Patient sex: M
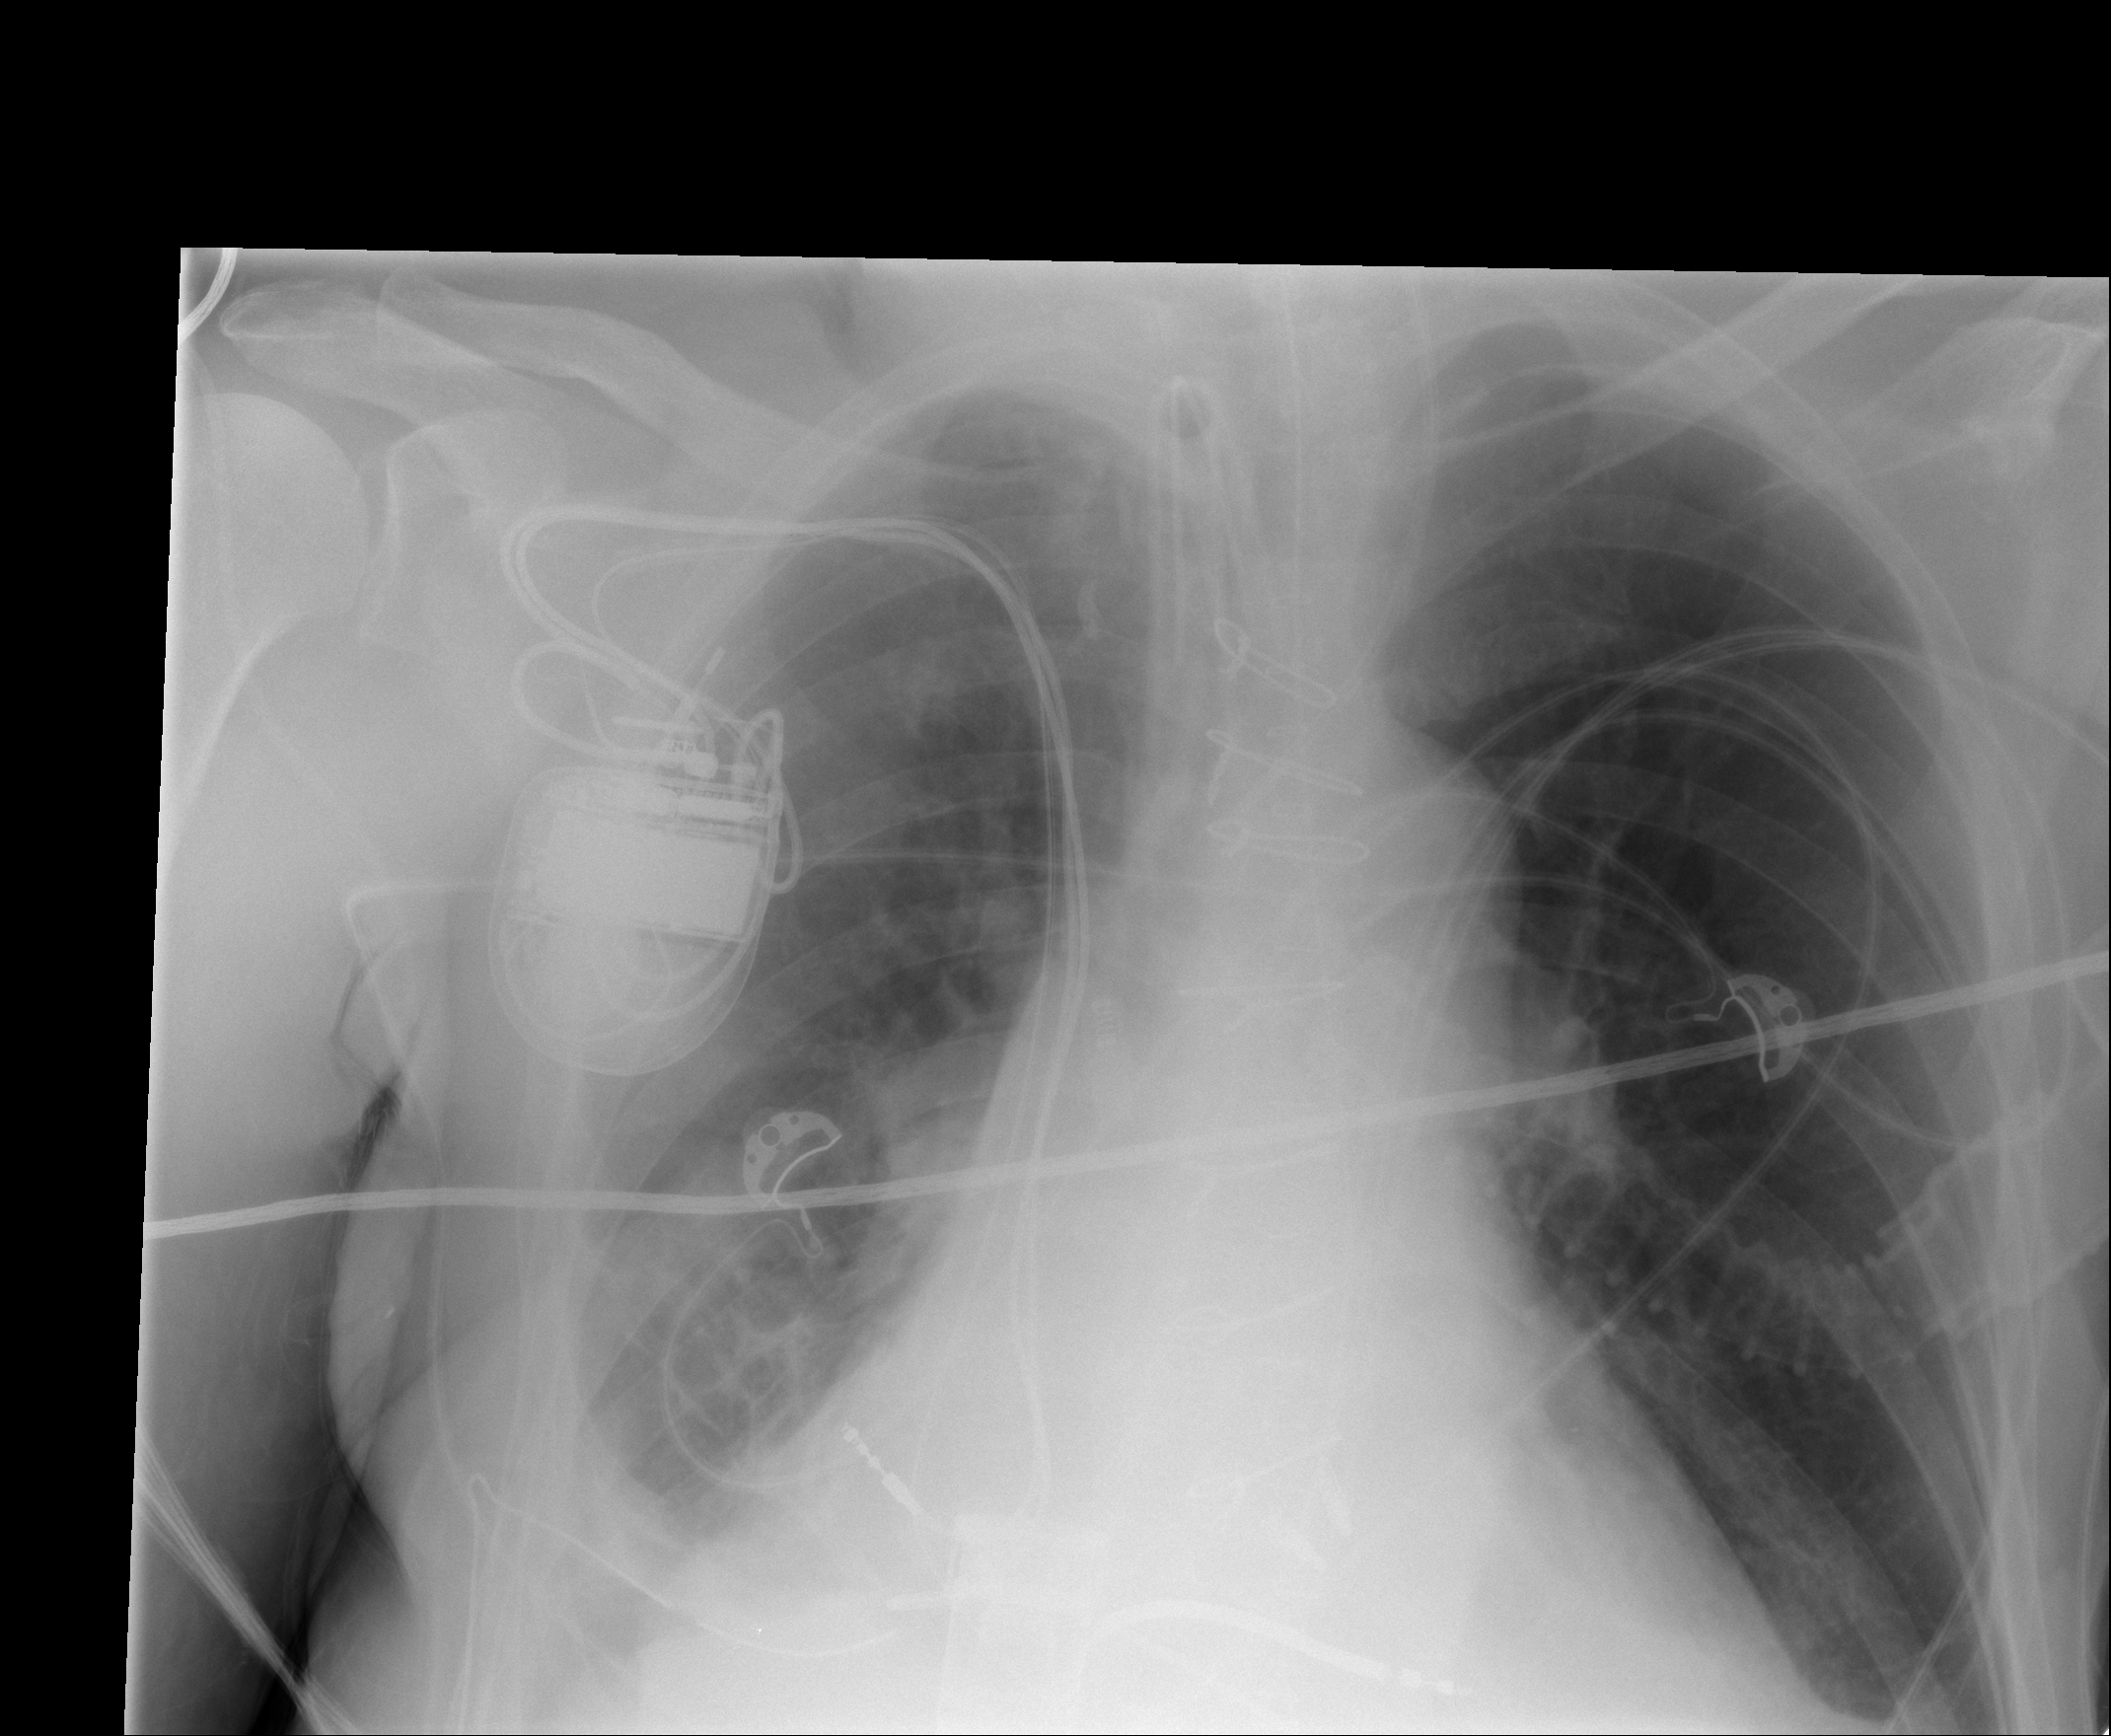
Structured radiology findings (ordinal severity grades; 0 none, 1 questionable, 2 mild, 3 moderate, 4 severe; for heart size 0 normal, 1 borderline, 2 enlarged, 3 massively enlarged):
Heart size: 0
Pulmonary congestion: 2
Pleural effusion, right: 2
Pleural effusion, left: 0
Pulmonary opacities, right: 2
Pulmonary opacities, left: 0
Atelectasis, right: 2
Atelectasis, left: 0